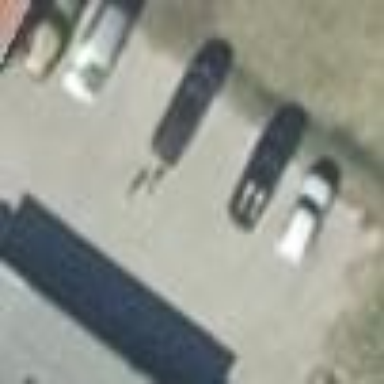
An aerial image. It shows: Parking area with surface.